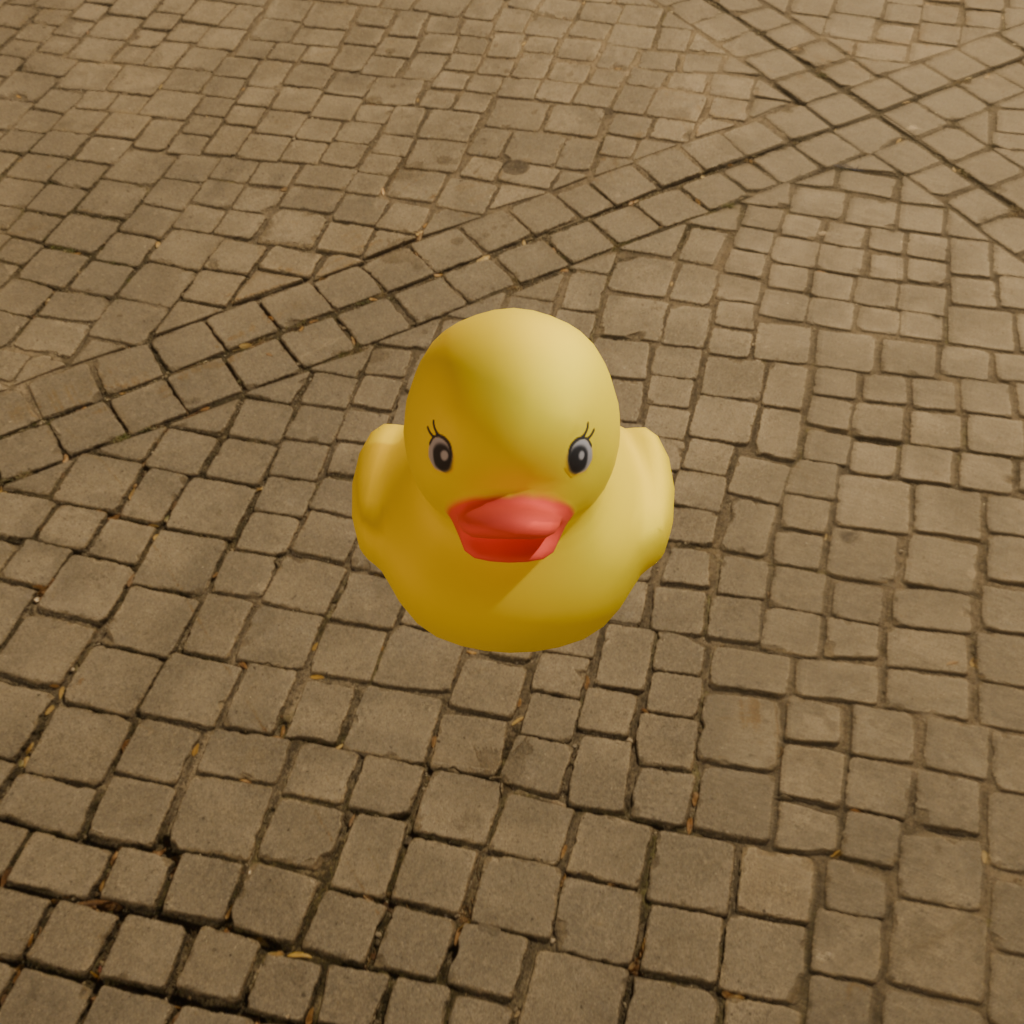
an image of a yellow rubber duck seen from <front_top> in a city square with illuminated trees at night.